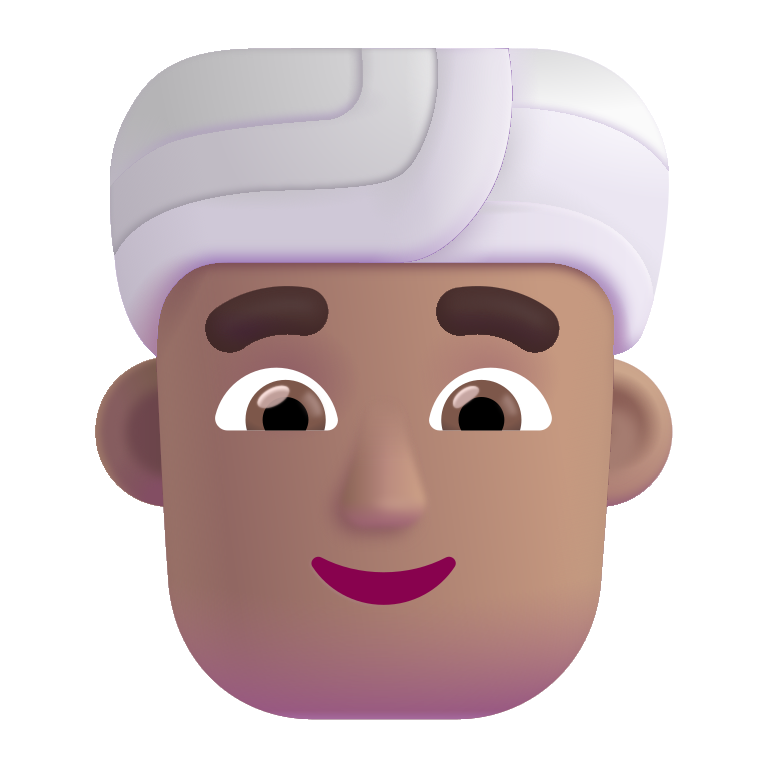
man wearing turban color